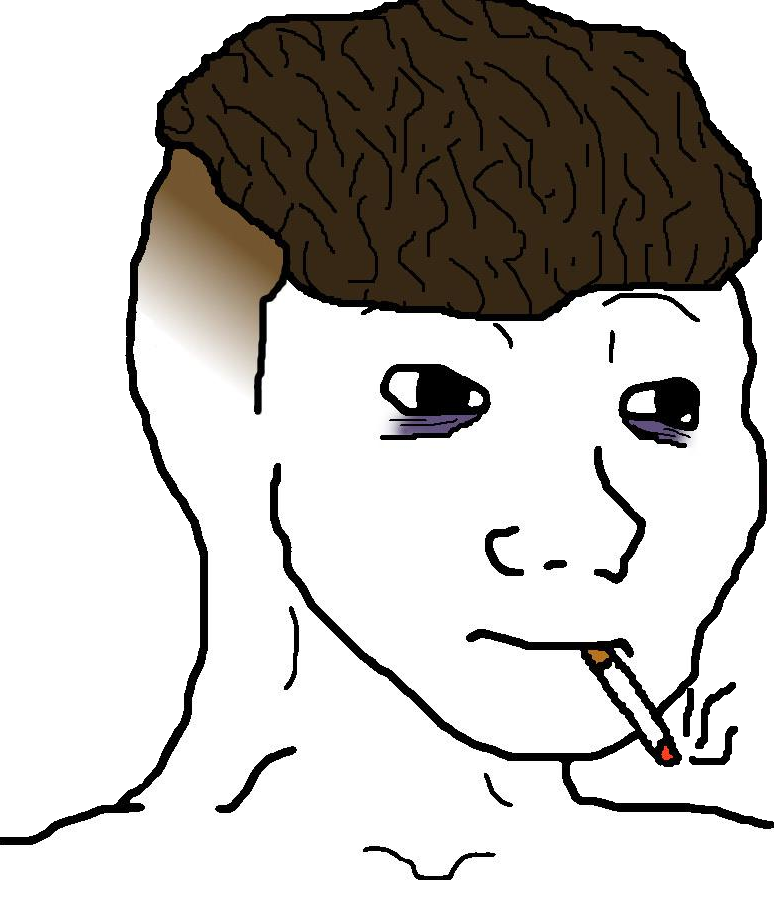
Label: 5_Doomer